二年级 · 算术
新阳超市举行十周年店庆活动, 满 50 元减 10 元。

40 元

35 元

28 元

(1) 典典买了一个建子和一辆玩具汽车, 一共花了多少元?

(2) 天天买了一个建子和一架玩具飞机，一共花了多少元?

（3）你还能提出一个问题并解答吗?
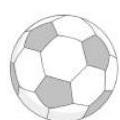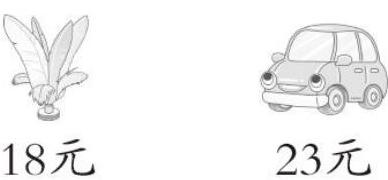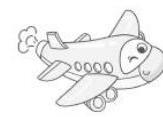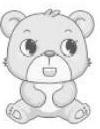
答案: (1) 解: $18+23=41$ (元)

答: 一共花了 41 元。

(2) 解: $18+35=53($ 元 $)$

$53>50$

$53-10=43($ 元 $)$

答: 一共花了 43 元。

(3) 解: 一架玩具飞机比一个玩具熊贵多少元?

$35-28=7$ (元)

答: 一架玩具飞机比一个玩具熊贵 7 元。